Question: I have an Array say: 'VMHArray' = (12,22,34,4) Now have another 'Arraylist' object say 'ArrayListTaskDetails' holding the data as (12,55,44,4,12,22,21,107,43,22,34) Now the below code I wrote to remove items from the list 'ArrayListTaskDetails' which are not present in the 'VMHArray'.
'''
Dim Flag : Flag = true
Dim Counter
For IndexSearch = 0 To ArrayListTaskDetails.Count - 1 step 4
Counter = 0
Do while Flag
If VMHArray(Counter) <> ArrayListTaskDetails (IndexSearch) Then
ArrayListTaskDetails.RemoveRange IndexSearch, 4
Flag = False
End If
Counter = Counter + 1
Loop
Next
'''
Now Suppose a match found at 'IndexSearch = 0',so according it would delete the element at locations '0,1,2,3' - quite good. But due to removal and to make the 'ArrayList' object contiguous by functionality other elements will be shifted by '4' to left. Now the problem is as 'For Loop' already incremented by 4,so it would start from next iteration from 'location 4'. Thus now the new element at '0 location' in the array list can never get a chance to test the equality with the 'VMHArray' array elements. Can we handle such scenario without loosing the intended operation or anyway if we can set the 'For Loop' counter to its immediate position,where the just recent match found and 4 elements removed.?
If any issue to understand the problem,let me know please!
'Go to' will not work
'''
Option Explicit
Dim Flag : Flag = true
Dim Counter
Dim VMHArray : VMHArray = Array(12,22,34,4)
Dim ArrayListTaskDetails : Set ArrayListTaskDetails = CreateObject("System.Collections.ArrayList")
ArrayListTaskDetails.Add(45)
ArrayListTaskDetails.Add(4)
ArrayListTaskDetails.Add(22)
ArrayListTaskDetails.Add(4)
ArrayListTaskDetails.Add(45)
ArrayListTaskDetails.Add(20)
ArrayListTaskDetails.Add(12)
ArrayListTaskDetails.Add(35)
ArrayListTaskDetails.Add(34)
Restart:
For IndexSearch = 0 To ArrayListTaskDetails.Count - 1 step 4
Counter = 0
Do while Flag
If VMHArray(Counter) <> ArrayListTaskDetails (IndexSearch) Then
ArrayListTaskDetails.RemoveRange IndexSearch, 4
Goto Restart
Flag = False
End If
Counter = Counter + 1
Loop
Next
MsgBox(Join(ArrayListTaskDetails.ToArray()),"$")
'''

Thanks,
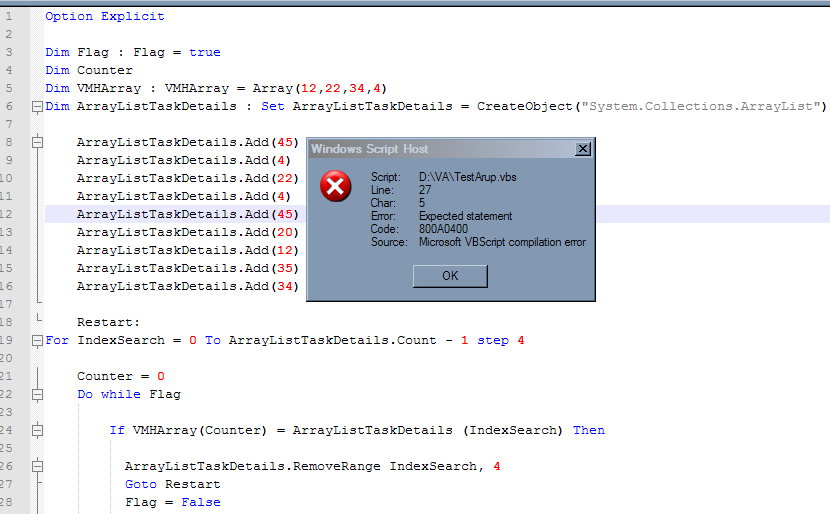
Answer: Two ideas to solve the problem:
1. use a dictionary to check for the items to keep
2. loop backwards
In code:
'''
Option Explicit
Dim alSrc : Set alSrc = CreateObject("System.Collections.ArrayList")
Dim sE
For Each sE In Split("a x x x b x x x c x x x d x x x e x x x f x x x a x x x")
alSrc.Add sE
Next
WScript.Echo "alSrc:", Join(alSrc.ToArray(), ".")
Dim aKeep : aKeep = Split("a d")
WScript.Echo "aKeep:", Join(aKeep, ".")
Dim dicKeep : Set dicKeep = CreateObject("Scripting.Dictionary")
For Each sE In aKeep
dicKeep(sE) = 0
Next
WScript.Echo "dicKeep:", Join(dicKeep.Keys(), ".")
Dim nI
For nI = alSrc.Count - 4 To 0 Step -4
sE = alSrc(nI)
If Not dicKeep.Exists(sE) Then
alSrc.RemoveRange nI, 4
End If
WScript.Echo sE, nI, Join(alSrc.ToArray(), ".")
Next
WScript.Echo "alSrc:", Join(alSrc.ToArray(), ".")
'''
output:
'''
alSrc: a.x.x.x.b.x.x.x.c.x.x.x.d.x.x.x.e.x.x.x.f.x.x.x.a.x.x.x
aKeep: a.d
dicKeep: a.d
a 24 a.x.x.x.b.x.x.x.c.x.x.x.d.x.x.x.e.x.x.x.f.x.x.x.a.x.x.x
f 20 a.x.x.x.b.x.x.x.c.x.x.x.d.x.x.x.e.x.x.x.a.x.x.x
e 16 a.x.x.x.b.x.x.x.c.x.x.x.d.x.x.x.a.x.x.x
d 12 a.x.x.x.b.x.x.x.c.x.x.x.d.x.x.x.a.x.x.x
c 8 a.x.x.x.b.x.x.x.d.x.x.x.a.x.x.x
b 4 a.x.x.x.d.x.x.x.a.x.x.x
a 0 a.x.x.x.d.x.x.x.a.x.x.x
alSrc: a.x.x.x.d.x.x.x.a.x.x.x
'''
'''
1 2 3 4 5 6 7 8 - Count 1 - 8
0 1 2 3 4 5 6 7 - Idx 0 - 7
A x x x B x x x - Count (8) - Step (4) = Pos to check (4)
Count (8) - Step + 1 (5) = Not the pos to check (3)
'''